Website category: sports
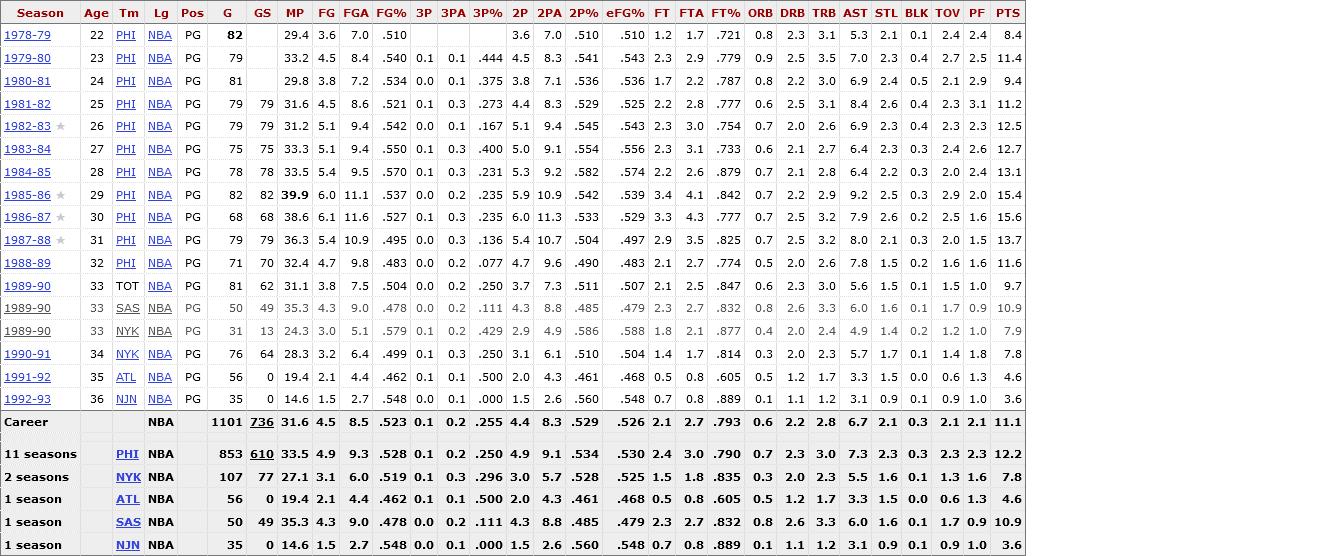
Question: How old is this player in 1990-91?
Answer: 34

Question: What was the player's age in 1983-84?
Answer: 27

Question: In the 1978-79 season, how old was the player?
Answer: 22

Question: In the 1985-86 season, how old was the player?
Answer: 29

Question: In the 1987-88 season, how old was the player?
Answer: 31

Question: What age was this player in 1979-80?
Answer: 23

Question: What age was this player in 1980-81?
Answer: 24

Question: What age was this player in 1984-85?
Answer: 28

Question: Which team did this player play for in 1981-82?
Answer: PHI

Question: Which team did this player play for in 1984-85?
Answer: PHI

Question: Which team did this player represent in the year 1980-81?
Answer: PHI

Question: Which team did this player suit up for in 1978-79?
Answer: PHI

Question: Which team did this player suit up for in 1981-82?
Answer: PHI

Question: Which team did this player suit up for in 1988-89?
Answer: PHI

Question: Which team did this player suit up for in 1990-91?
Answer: NYK

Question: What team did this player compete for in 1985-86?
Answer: PHI

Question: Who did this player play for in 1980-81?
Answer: PHI

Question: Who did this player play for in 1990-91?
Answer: NYK

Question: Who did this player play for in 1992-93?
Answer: NJN

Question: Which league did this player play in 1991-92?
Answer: NBA

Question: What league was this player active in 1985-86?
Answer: NBA

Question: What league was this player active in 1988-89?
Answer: NBA

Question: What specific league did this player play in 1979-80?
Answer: NBA

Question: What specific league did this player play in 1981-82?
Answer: NBA

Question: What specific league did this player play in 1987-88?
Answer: NBA

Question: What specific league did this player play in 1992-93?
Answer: NBA

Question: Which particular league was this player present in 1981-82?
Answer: NBA

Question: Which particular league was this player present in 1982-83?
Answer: NBA

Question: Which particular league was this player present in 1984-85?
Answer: NBA

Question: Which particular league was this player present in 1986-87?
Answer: NBA

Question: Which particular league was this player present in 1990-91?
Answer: NBA

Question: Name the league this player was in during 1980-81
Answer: NBA

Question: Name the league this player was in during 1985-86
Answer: NBA

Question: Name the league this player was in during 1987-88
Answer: NBA

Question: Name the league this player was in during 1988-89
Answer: NBA

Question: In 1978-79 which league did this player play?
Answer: NBA

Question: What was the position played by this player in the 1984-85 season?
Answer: PG

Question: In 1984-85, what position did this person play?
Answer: PG

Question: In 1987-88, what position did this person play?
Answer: PG

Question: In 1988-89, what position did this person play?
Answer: PG

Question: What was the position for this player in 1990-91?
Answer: PG

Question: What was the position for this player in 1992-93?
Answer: PG

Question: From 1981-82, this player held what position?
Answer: PG

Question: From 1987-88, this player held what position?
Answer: PG

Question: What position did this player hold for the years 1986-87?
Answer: PG

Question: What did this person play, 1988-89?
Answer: PG

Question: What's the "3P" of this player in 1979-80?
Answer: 0.1

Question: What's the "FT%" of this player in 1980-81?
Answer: .787

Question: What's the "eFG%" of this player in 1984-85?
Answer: .574

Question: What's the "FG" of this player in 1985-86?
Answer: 6.0

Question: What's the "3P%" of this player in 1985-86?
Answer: .235

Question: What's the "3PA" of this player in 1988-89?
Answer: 0.2

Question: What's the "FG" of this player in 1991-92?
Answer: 2.1

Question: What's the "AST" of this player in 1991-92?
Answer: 3.3

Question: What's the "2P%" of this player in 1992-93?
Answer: .560

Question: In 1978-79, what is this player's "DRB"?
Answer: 2.3

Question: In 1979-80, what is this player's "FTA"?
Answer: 2.9

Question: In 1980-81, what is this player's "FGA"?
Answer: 7.2

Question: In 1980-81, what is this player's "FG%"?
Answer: .534

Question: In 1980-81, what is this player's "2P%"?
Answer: .536

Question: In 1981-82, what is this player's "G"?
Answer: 79

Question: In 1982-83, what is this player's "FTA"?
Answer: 3.0

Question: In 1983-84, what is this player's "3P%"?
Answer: .400

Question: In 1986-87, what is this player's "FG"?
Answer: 6.1